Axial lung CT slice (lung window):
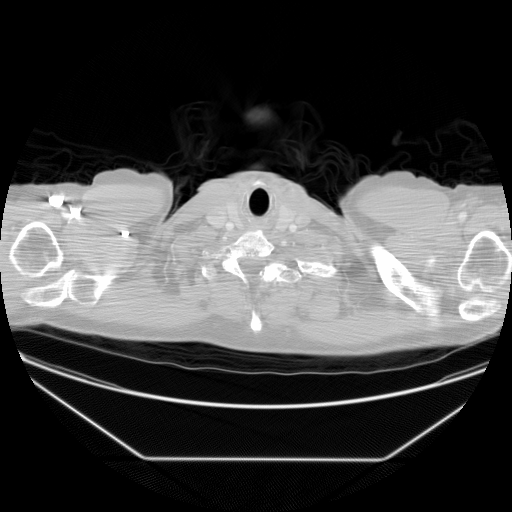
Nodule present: no